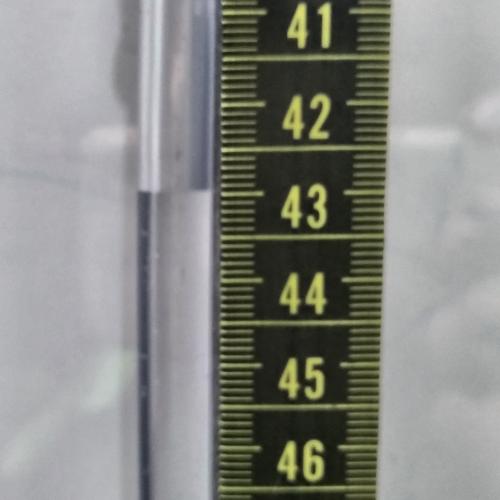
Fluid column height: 43.0 cm